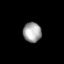
Tissue: prostate
Cell type: Myeloid cells
Senescence score: 0.8667
Nuclear area (px): 354
Mean DAPI intensity: 163.695